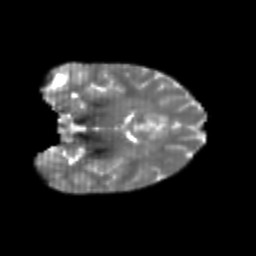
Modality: T2w
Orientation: coronal
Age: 22
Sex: female
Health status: healthy
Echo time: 0.074 s